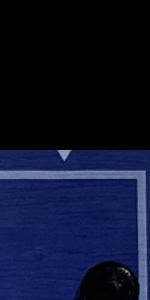
Label: Empty